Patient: sex F, age 65
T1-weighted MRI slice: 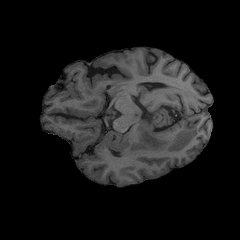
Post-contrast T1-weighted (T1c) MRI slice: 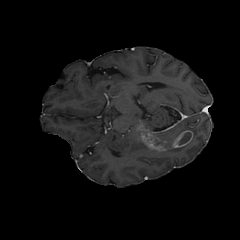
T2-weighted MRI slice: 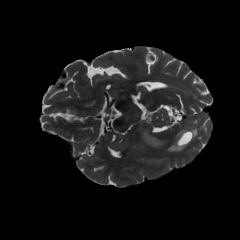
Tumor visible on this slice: yes
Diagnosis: Glioblastoma, IDH-wildtype
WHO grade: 4